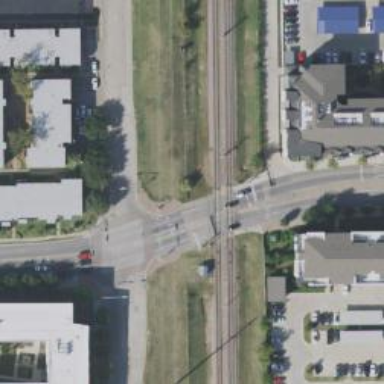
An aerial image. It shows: Crossing for the railway.